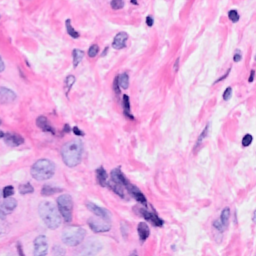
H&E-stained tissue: Breast